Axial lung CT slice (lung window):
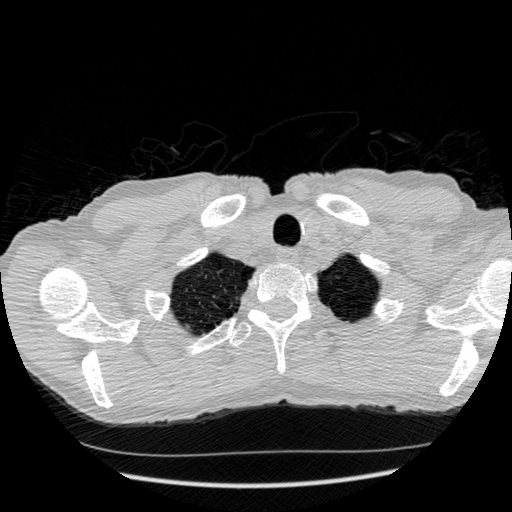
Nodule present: no